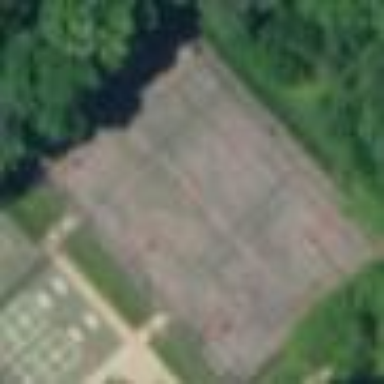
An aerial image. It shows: Basketball court on leisure land pitch.